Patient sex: F
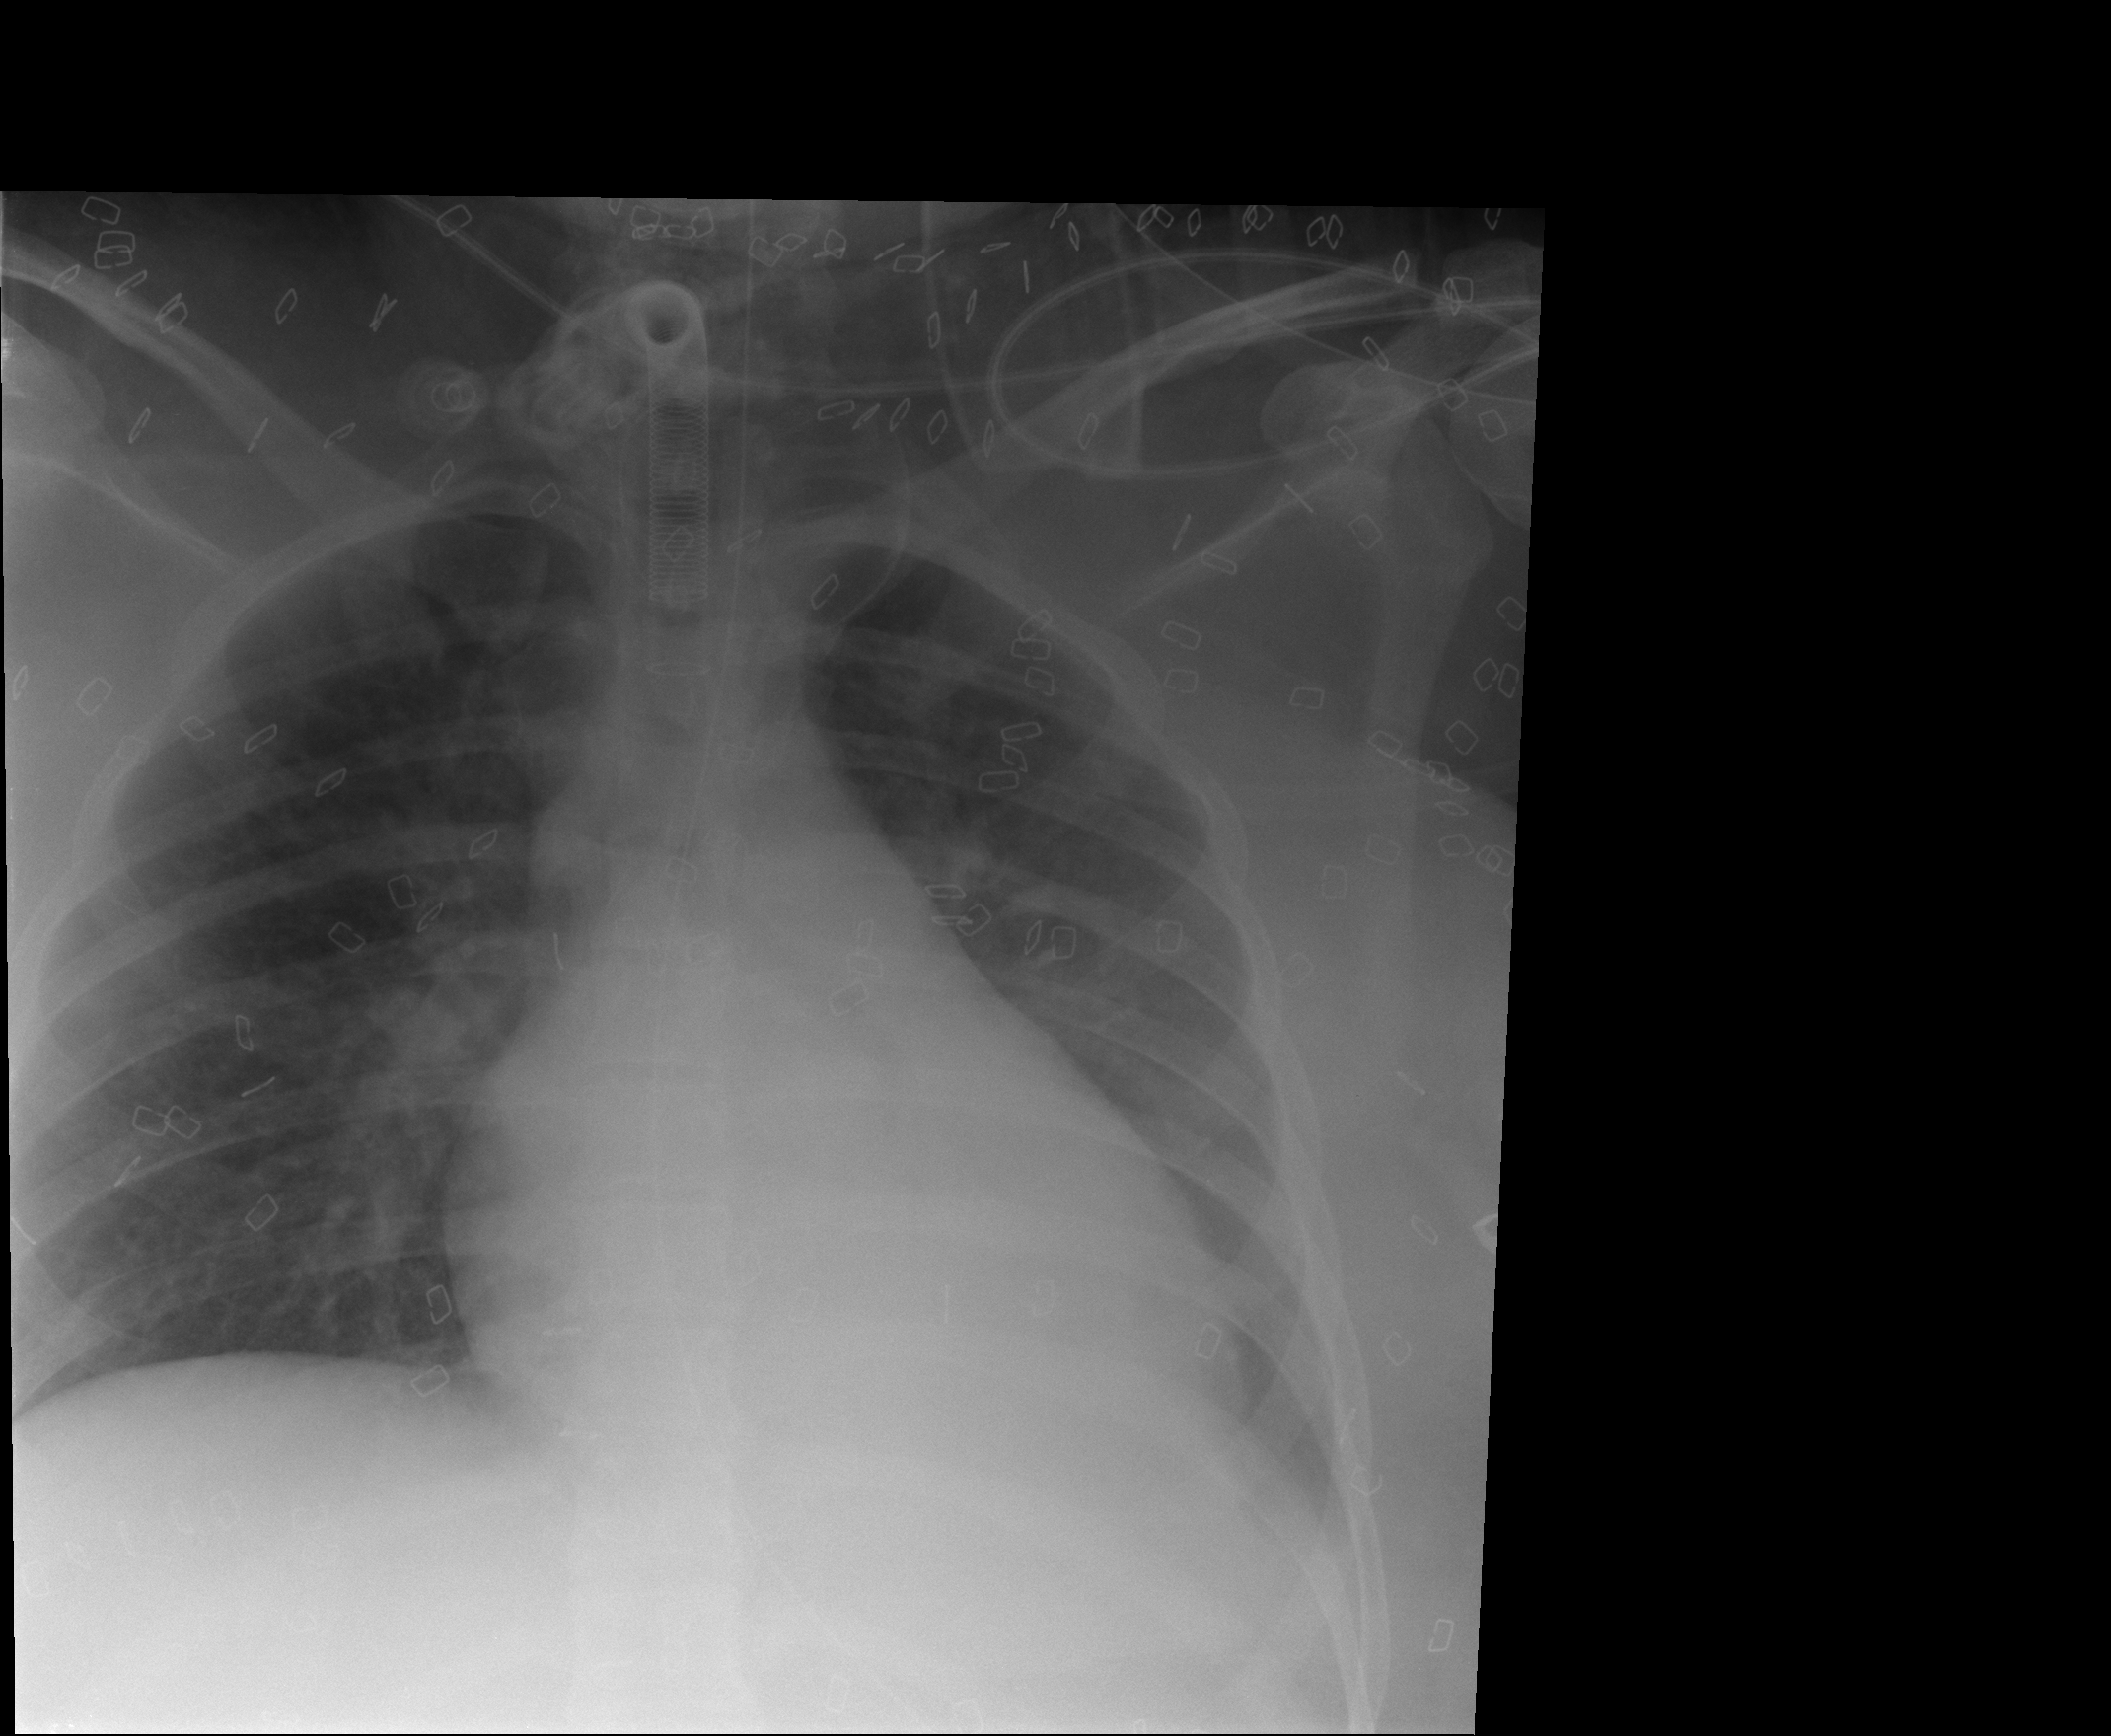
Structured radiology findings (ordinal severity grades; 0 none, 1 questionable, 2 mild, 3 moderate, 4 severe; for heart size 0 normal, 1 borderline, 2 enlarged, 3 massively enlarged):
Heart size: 2
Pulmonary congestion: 1
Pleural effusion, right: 0
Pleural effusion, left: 0
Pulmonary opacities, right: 0
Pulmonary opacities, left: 0
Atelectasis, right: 0
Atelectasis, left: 0